Question: Trying to toggle some tr's in my table when clicking on a tr. I have written code, but it doesn't seem to work.

It's originally written in php, but my php code is pretty confsing so I thought just capturing the output would help organize things.
So for example of what I want to happen is when I click folder1, I need folderContent1 to display.
The jQuery for some reason doesn't work for this.
Is it something wrong with the jQuery or must I display my php code?
EDIT .
'''
<!DOCTYPE html>
<html>
<head>
<meta charset="UTF-8">
<title>Secure Login: Protected Page</title>
<script type="text/Javascript" src="js/jQuery-1.7.js"></script>
<link rel="stylesheet" href="styles/main.css" />
</head>
<body>
<p>Welcome joshbarber89!</p>
<p>
<table>
<tr>
<td>Admin Tools:</td>
</tr>
<tr>
<td>Register a user <a href='register.php'>here</a></td>
</tr>
<tr>
<td>Edit/Delete user <a href='editList.php'>here</a></td>
</tr>
</table>
<br/>
<table>
<tr>
<td>Create new folder <a href='createFolder.php'>here</a></td>
</tr>
<tr>
<td>Add <a href='add_content.php'>content</a></td>
</tr>
</table>
<p> Content: </p>
<table id='content'>
<tr>
<td width='50'></td><td>Folder Name</td><td>Tools</td><tr id='folder1'><td><img src='images/folder.gif' alt='...' height='30' width = '30'/><td width='150'>a</td></td><td><a href='edit_folder.php?id=1'>Edit</a> <a href='delete_folder.php?id=1'>Remove</a></td></tr><tr class='folderContent1'><td width='150'>a</td><td width = '100'><a href=uploads/dir615_manual_100.pdf target='_blank'><img src='images/PDFIcon.jpg' alt='...' height='30' width = '30'></a></td><td><a href='edit_content.php?id=24'>Edit</a> <a href='delete_content.php?id=24'>Remove</a></td></tr><tr class='folderContent1'><td width='150'>stuff in a</td><td width = '100'><a href=uploads/Interprovincial%20-%20Territorial%20Protocol%20%5B02-Apr-2002%5D.pdf target='_blank'><img src='images/PDFIcon.jpg' alt='...' height='30' width = '30'></a></td><td><a href='edit_content.php?id=25'>Edit</a> <a href='delete_content.php?id=25'>Remove</a></td></tr><tr id='folder2'><td><img src='images/folder.gif' alt='...' height='30' width = '30'/><td width='150'>blah</td></td><td><a href='edit_folder.php?id=2'>Edit</a> <a href='delete_folder.php?id=2'>Remove</a></td></tr><tr class='folderContent2'><td width='150'>stuff</td><td width = '100'><a href=uploads/dir615_manual_100.pdf target='_blank'><img src='images/PDFIcon.jpg' alt='...' height='30' width = '30'></a></td><td><a href='edit_content.php?id=22'>Edit</a> <a href='delete_content.php?id=22'>Remove</a></td></tr><tr class='folderContent2'><td width='150'>asdasdasd</td><td width = '100'><a href=uploads/sbcon_admin.pdf target='_blank'><img src='images/PDFIcon.jpg' alt='...' height='30' width = '30'></a></td><td><a href='edit_content.php?id=23'>Edit</a> <a href='delete_content.php?id=23'>Remove</a></td></tr></table>
<script>
$(document).ready(function(){
var count = $('#content tr').length;
for(var i = 0; i< count; i++)
{
$('.folderContent'+i).hide();
$('#folder'+i).click(function(){
$('.folderContent'+i).toggle();
});
}
});
</script>
<p>If you are done, please <a href="includes/logout.php">log out</a>.</p>
</p>
<p>Return to <a href="login.php">login page</a></p>
</body>
</html>
'''
No errors in console
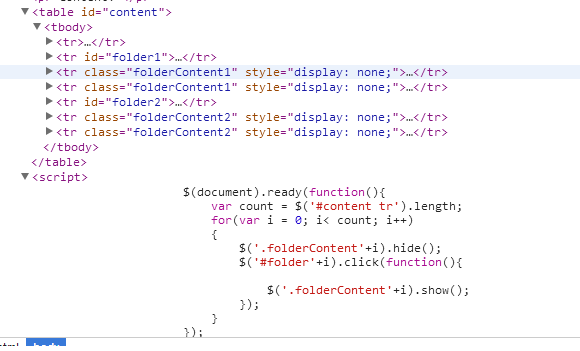
Answer: You're running into one of the common gotcha's with closures. By the time the click handler is called i = count, so all buttons click handlers will toggle the last element.
You can fix this by wrapping the body of the loop in an immediately invoked function.
'''
for(var i = 0; i < count; i++) {
(function(i) {
$('.folderContent'+i).hide();
$('#folder'+i).click(function() {
$('.folderContent'+i).show();
});
})(i);
}
'''